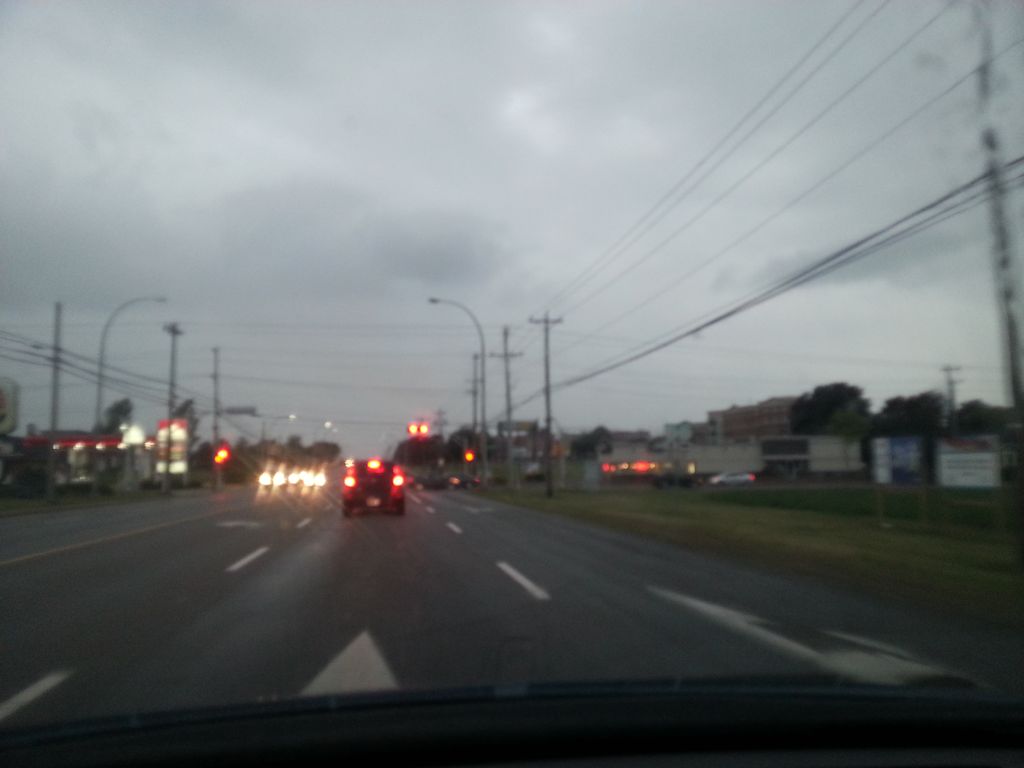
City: charlottetown